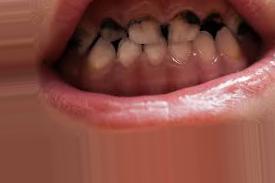
Condition: Caries